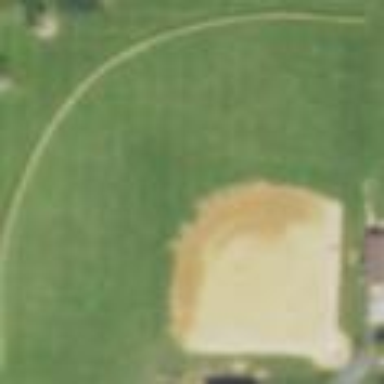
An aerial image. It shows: Baseball pitch for leisure land activities.